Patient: sex M, age 48
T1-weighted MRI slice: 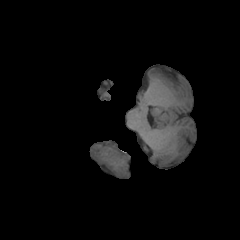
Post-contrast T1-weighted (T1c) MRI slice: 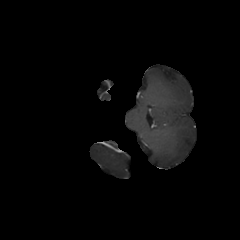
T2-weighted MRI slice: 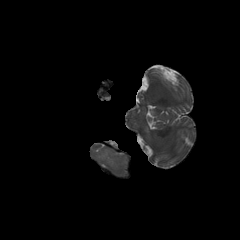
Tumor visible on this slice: yes
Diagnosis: Oligodendroglioma, IDH-mutant, 1p/19q-codeleted
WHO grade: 2